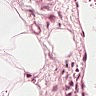
Metastatic tissue present: no